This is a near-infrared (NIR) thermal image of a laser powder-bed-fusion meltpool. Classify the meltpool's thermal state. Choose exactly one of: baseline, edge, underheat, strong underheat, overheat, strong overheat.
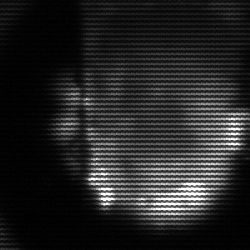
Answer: baseline